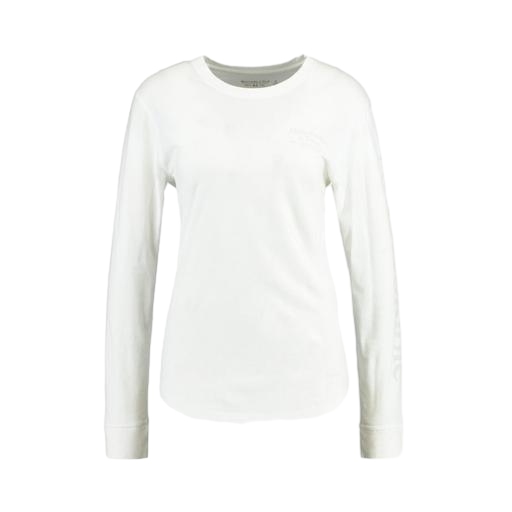
longsleeve t-shirt, long sleeve tee, white women's classic long-sleeve t-shirt, white background